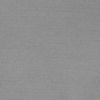
Label: dusty